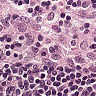
Metastatic tissue present: no